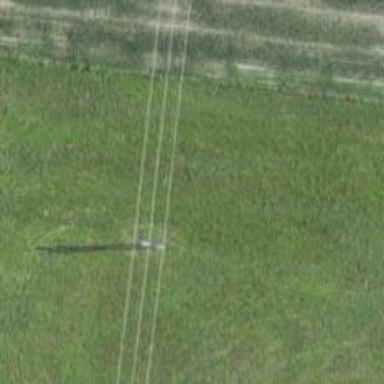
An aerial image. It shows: H-frame power tower with distinctive design.